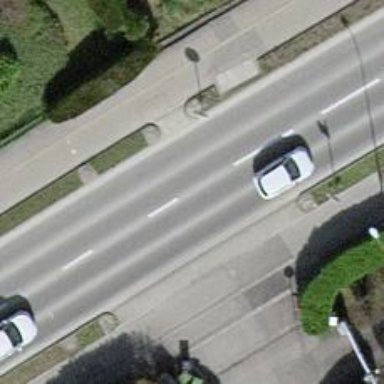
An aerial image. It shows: Secondary road with asphalt surface. Both sides of the road have sidewalks. There is bus lane on the right side of the road.